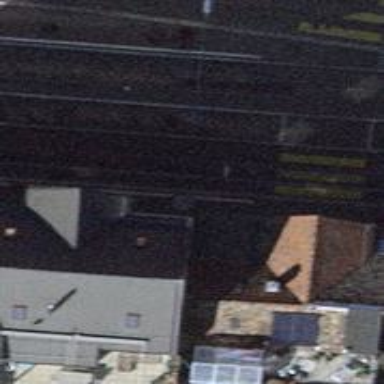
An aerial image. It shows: Tram stop for public transport.